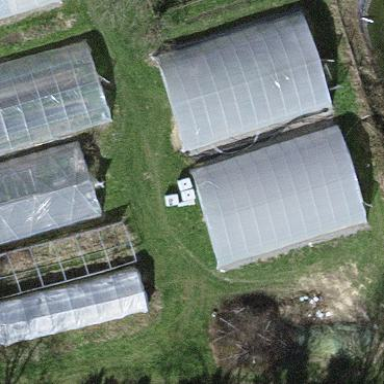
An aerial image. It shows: Area dedicated to greenhouse horticulture.